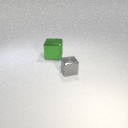
large green metal cube to the left of small gray metal cube